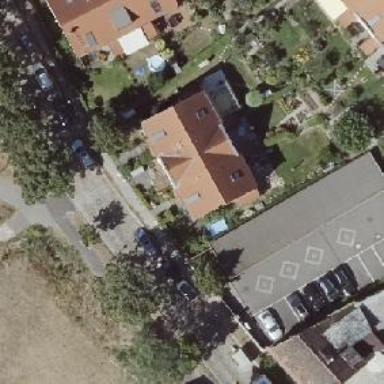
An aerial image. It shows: Terrace building with gabled roof.